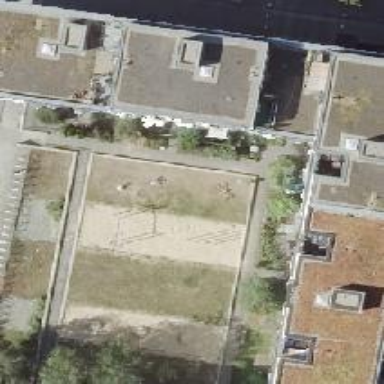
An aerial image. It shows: Playground area for leisure activities on the land.